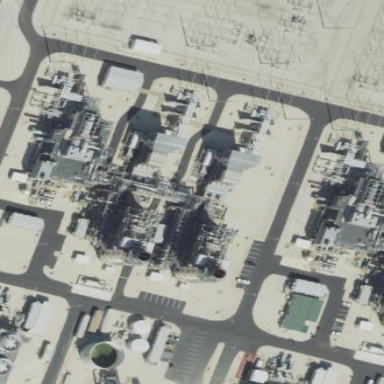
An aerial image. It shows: Gas turbine power generator.